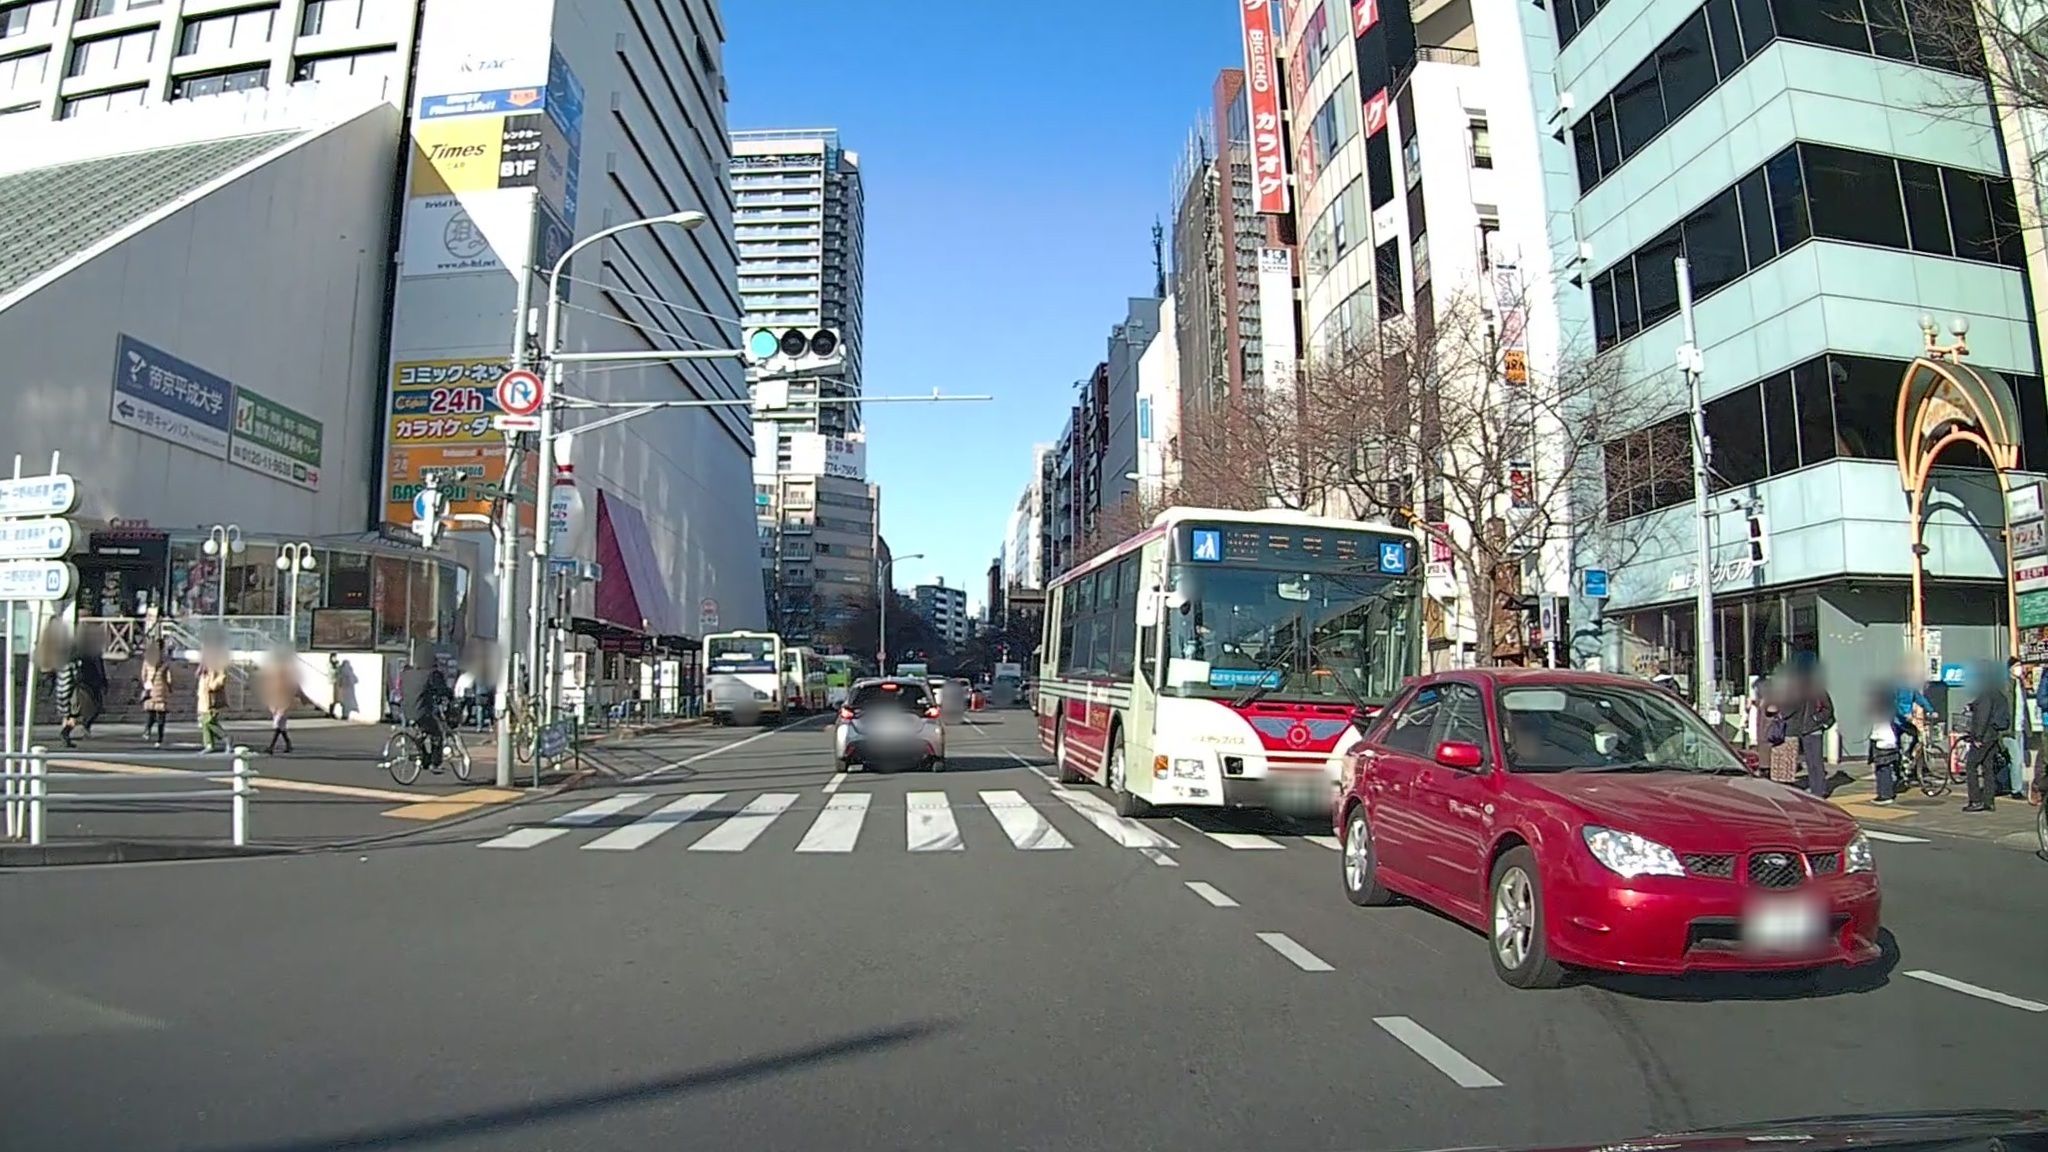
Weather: clear
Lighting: day
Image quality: good
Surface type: driving surface
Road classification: footway
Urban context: urban centre
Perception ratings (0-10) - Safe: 5.89, Lively: 9.36, Beautiful: 7.82, Boring: 1.71, Depressing: 6.04, Wealthy: 7.19